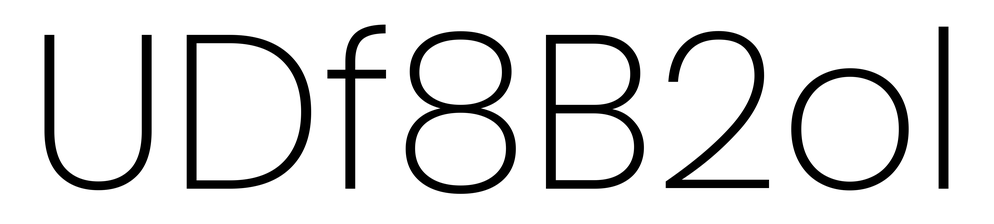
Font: Poppins-ExtraLight